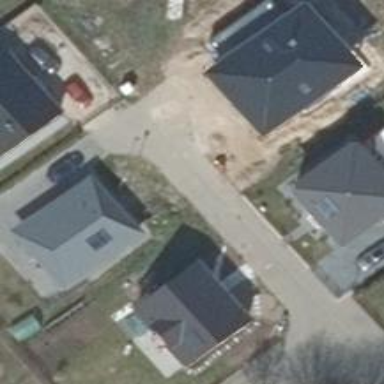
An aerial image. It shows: Residential road.